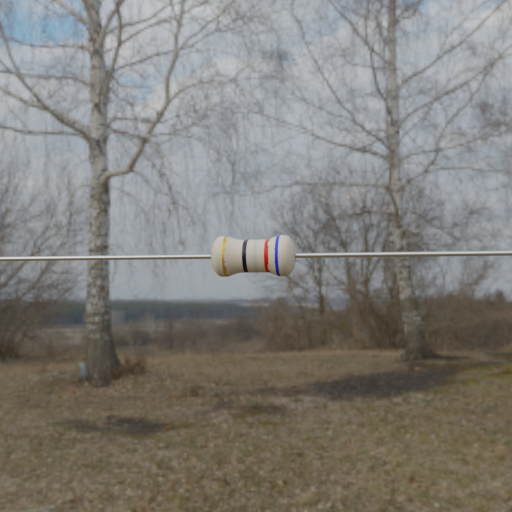
Resistor colour bands (in order): gold, black, silver, red, blue